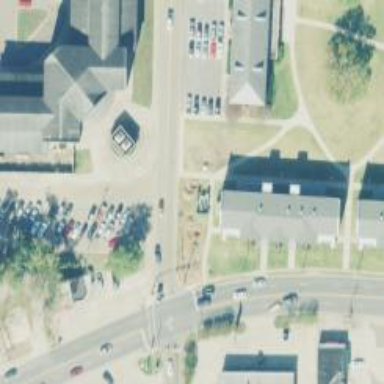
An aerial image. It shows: Residential building belonging to university.